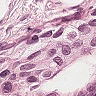
Metastatic tissue present: yes